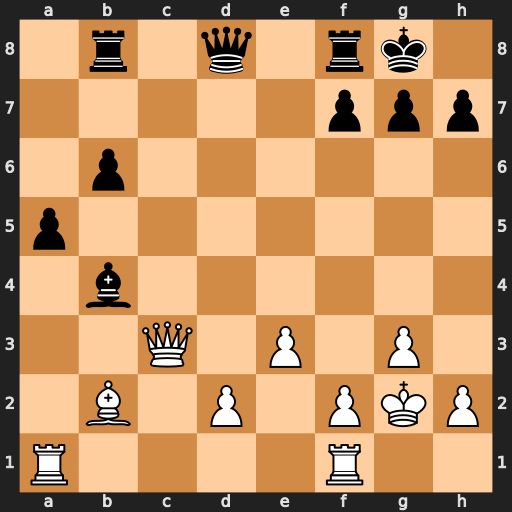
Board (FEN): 1r1q1rk1/5ppp/1p6/p7/1b6/2Q1P1P1/1B1P1PKP/R4R2
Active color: w
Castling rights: -
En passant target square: -
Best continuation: Qxg7#